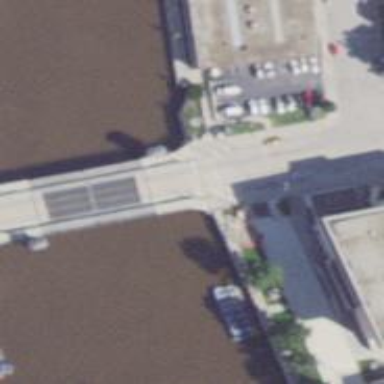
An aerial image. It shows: Movable bascule bridge on footway road.